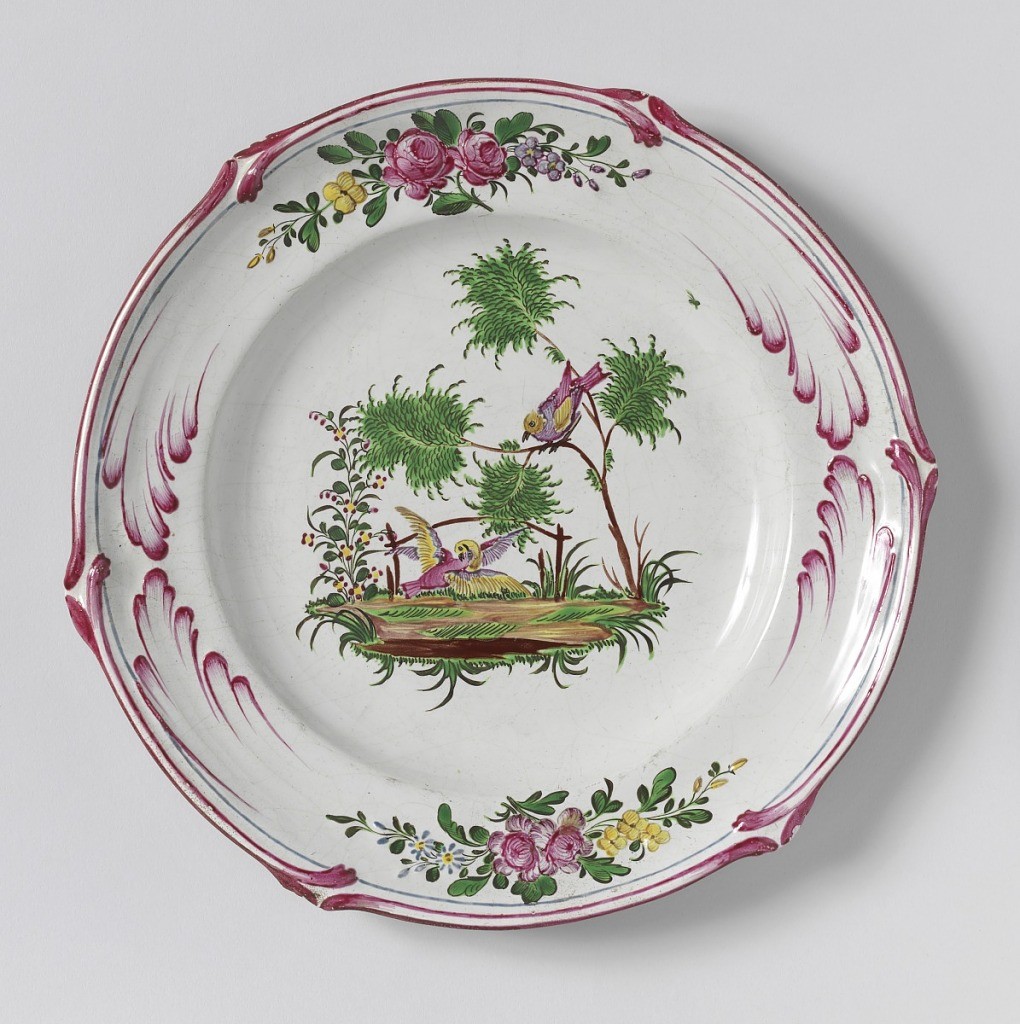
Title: Plate
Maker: Aprey Pottery Factory, Active 1744–1885
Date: ca. 1770
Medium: Tin-glazed earthenware, polychrome overglaze decoration
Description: Foliate and floral decoration partly in relief, on border and marly; in center of plate, two birds, tree and flowering plant.